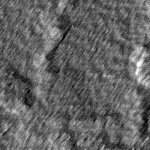
Label: no_change